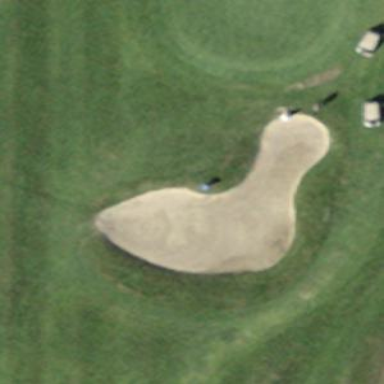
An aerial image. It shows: Sand bunker on golf course.